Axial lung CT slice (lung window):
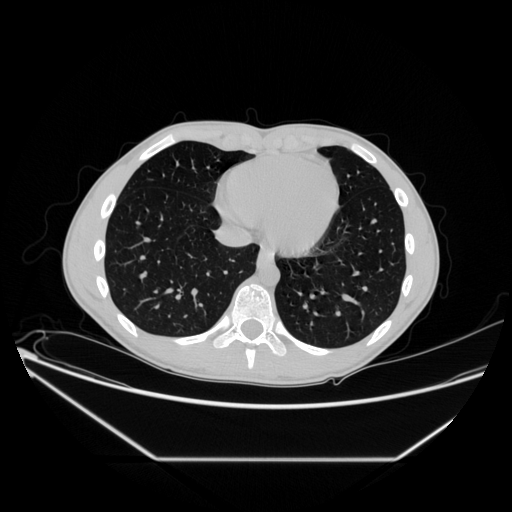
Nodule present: no